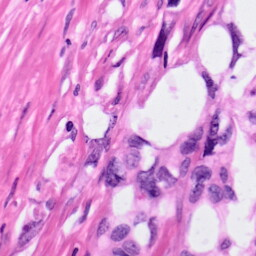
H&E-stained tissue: Pancreatic